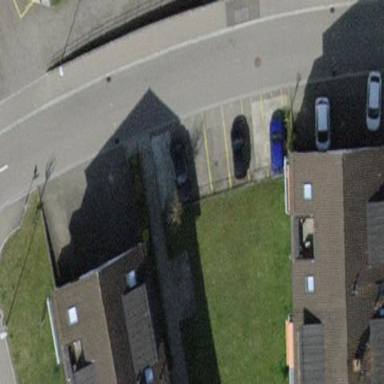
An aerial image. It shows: Street side parking area.